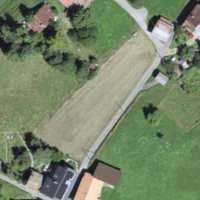
EUNIS habitat code: 23
Species observed at this site:
Filipendula ulmaria